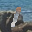
Label: 1